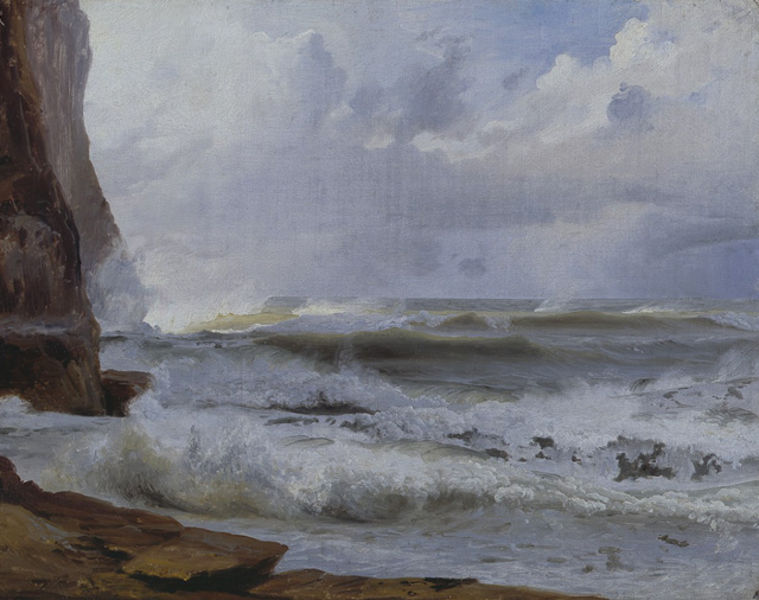
Titel: Meeresstudie bei Etretat (mit Felsküste zur Linken)
Künstler: Johann Wilhelm Schirmer
Standort: Karlsruhe
Institution: Staatliche Kunsthalle Karlsruhe
Schlagwörter: berg, blau, dunkel, felsen, gemälde, gestein, gewitter, himmel, meer, schatten, wasser, weiß, wolken, landschaft, ocker, sand, see, ufer, braun, grau, hell, licht, schwarz, rot, wolke, beige, malerei, stein, steine, öl, horizont, natur, wind, wolen, sonne, bewegt, gischt, küste, strand, welle, wellen, naturalismus, berge, fels, gebirge, klippen, steilhang, steil, friedrich, rauschen, romantik, schaum, aufgewühlt, brandung, flut, gicht, seestück, sturm, tosend, turner, unwetter, wellenbrecher, wellengang, wetter, wild, woge, wogen, blue, oil, red, white, dark, gray, green, grey, modern, painting, yellow, brown, bucht, klippe, ozean, steilküste, regen, meerlandschaft, windig, höhlen, spritzen, classical, cliff, cloud, clouds, karg, life, rock, rocks, sky, stone, stark, rechteckig, landscape, mountain, nature, ocean, sea, shore, water, waves, distance, horizon, sun, schaumkronen, verblauung, coast, light, view, toben, color, realism, romantic, romanticism, movement, beach, cliffs, crashing, felsenküste, foam, seascape, storm, stormy, wave, wet, scene, sunlight, festland, aufteilung, peitschen, nineteenth century, feucht, ominous, rain, schuam, seebild, felsküste, seaside, rough, wash, ochre, paint, wassermassen, blue sky, cold, aufgepeitscht, neoclassical, brecher, contrast, land, wolkenberg, sturmwind, clounds, tan, scary, salzwasser, realistic, anger, danger, break, etretat, depth, kreidefelsen, rocky, aqua, breeze, tide, shoreline, 19. jahrhundert, clif, rokcs, bluff, painterly, whitecaps, spray, acrylic, turmoil, white horse, canadian, atmospheric, violent, scenic, whitewater, turbulent, waves crashing, strom, froth, wate, swell, surf, uwaser, struem, briese, brabdung, schaum meer bucht, roar, ebe, seafoam, breaking, kabdscaoe, frothy, breakers, stressed, disturb, h20, mores, weiße 'schaumkronen, comulonimbus, wild sea, steife briese, landschaftsstilleben, wellenkronen, tumultuous, pastal, shear rock, undertow